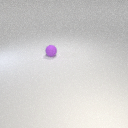
small purple rubber sphere